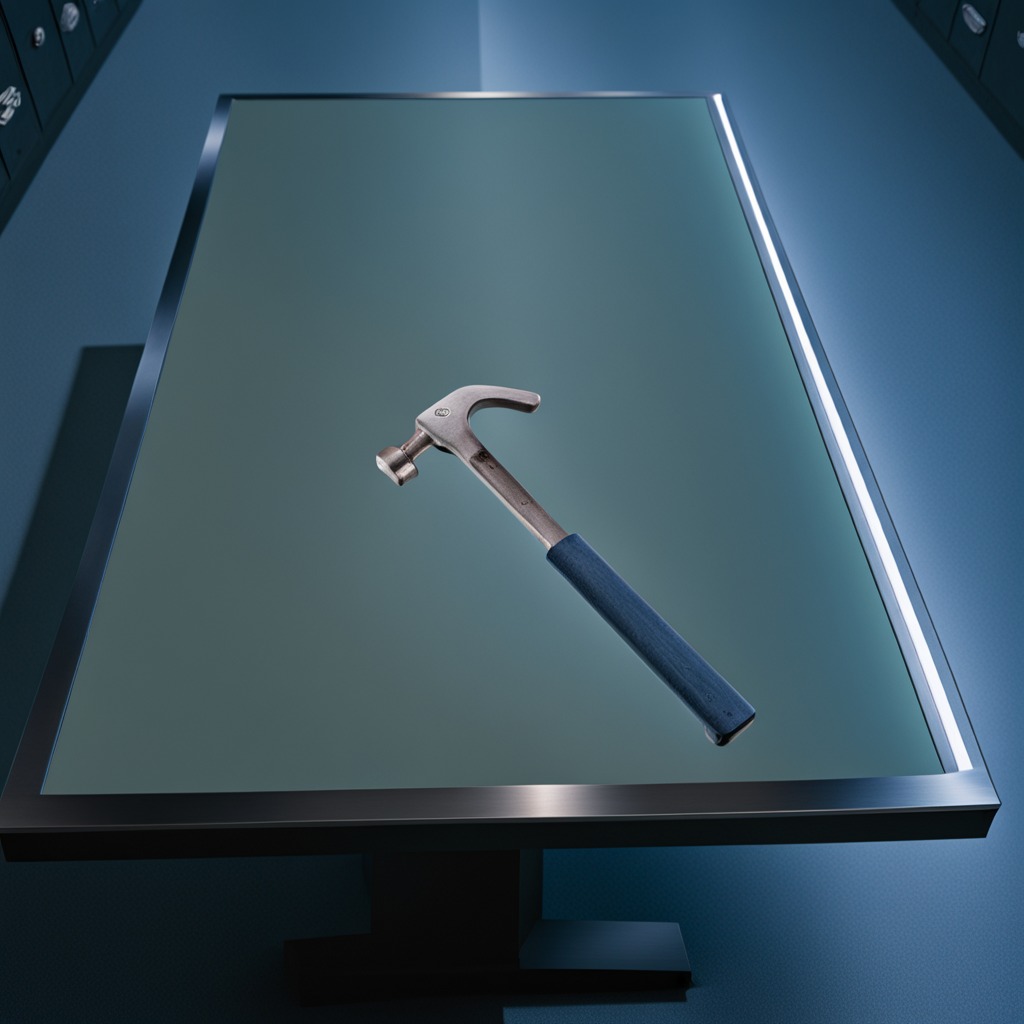
A hammer lying on a clean empty table in a railway signal maintenance room lit by harsh overhead fluorescents photorealistic surface textures crisp shadows high dynamic range